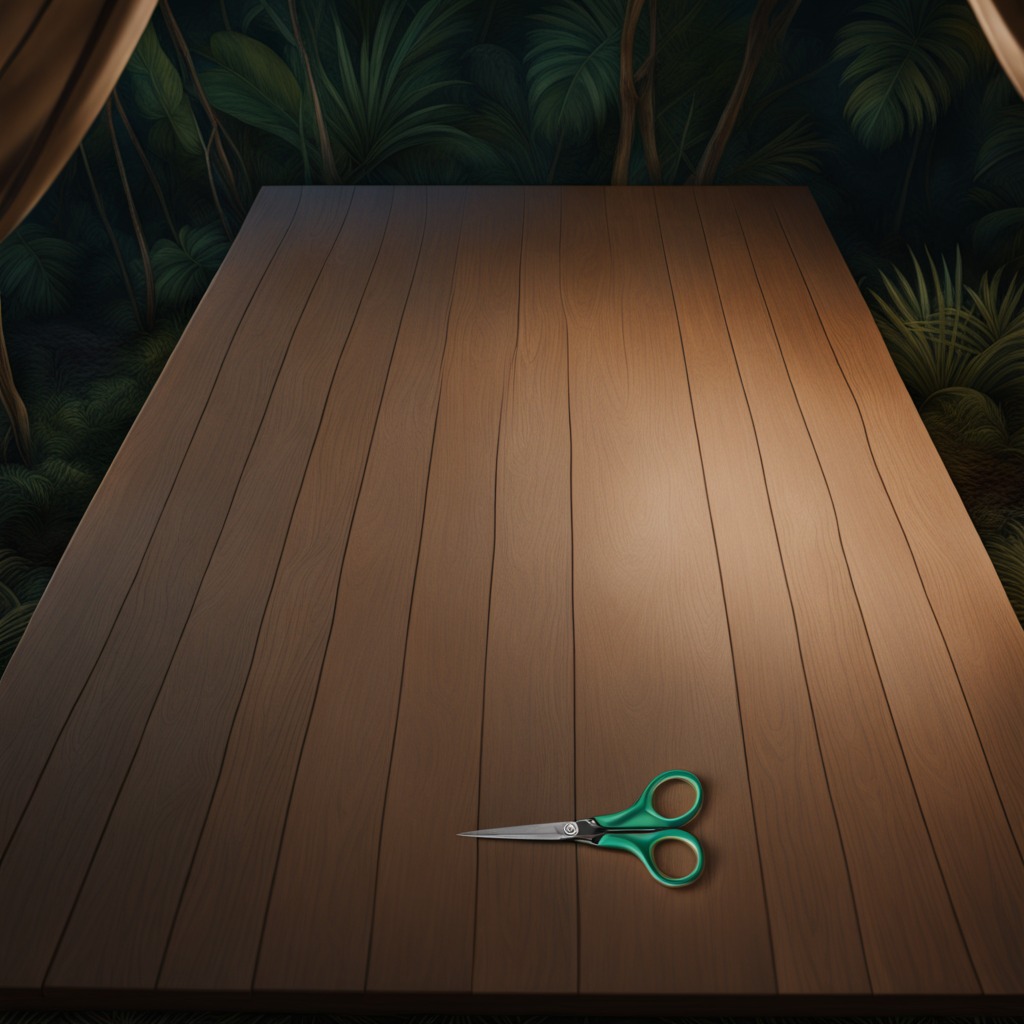
A scissor is lying on a wooden table inside a jungle field workshop tent at night.